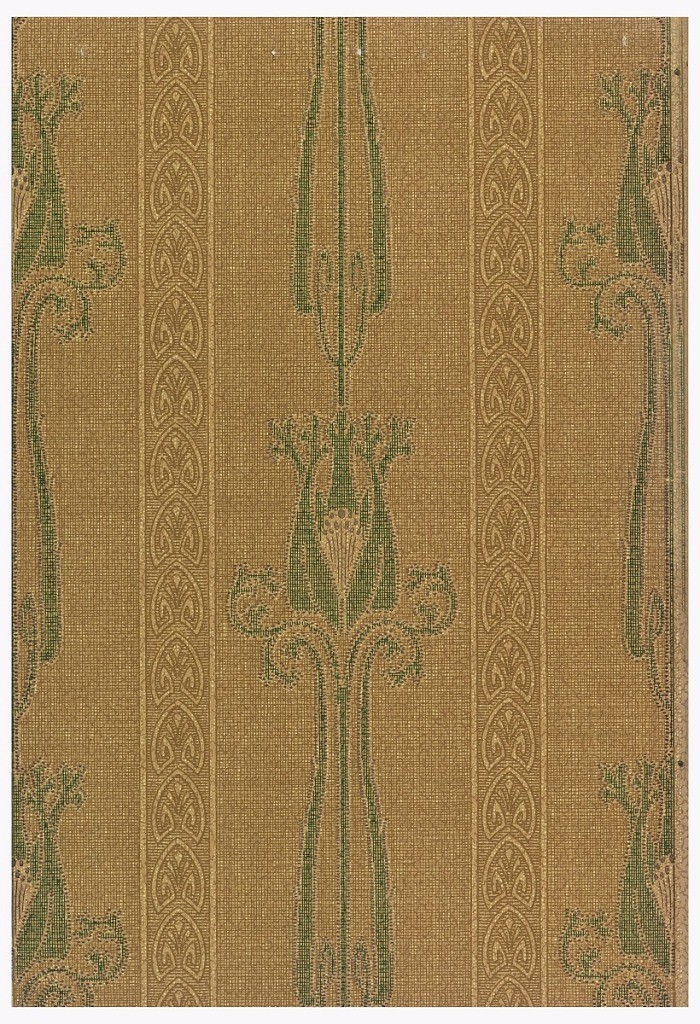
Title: Sidewall - sample
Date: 1906–08
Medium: Machine-printed on paper
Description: On textured brown ground, vertical bands containing fan motifs with foliate green and lavender motifs.